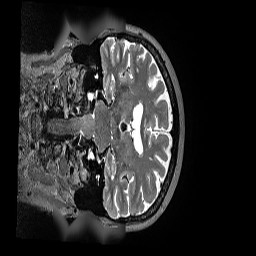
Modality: T2w
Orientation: coronal
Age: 84
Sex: female